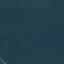
Land use / land cover: Forest